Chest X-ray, PA view. Patient: 60 years old, sex F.
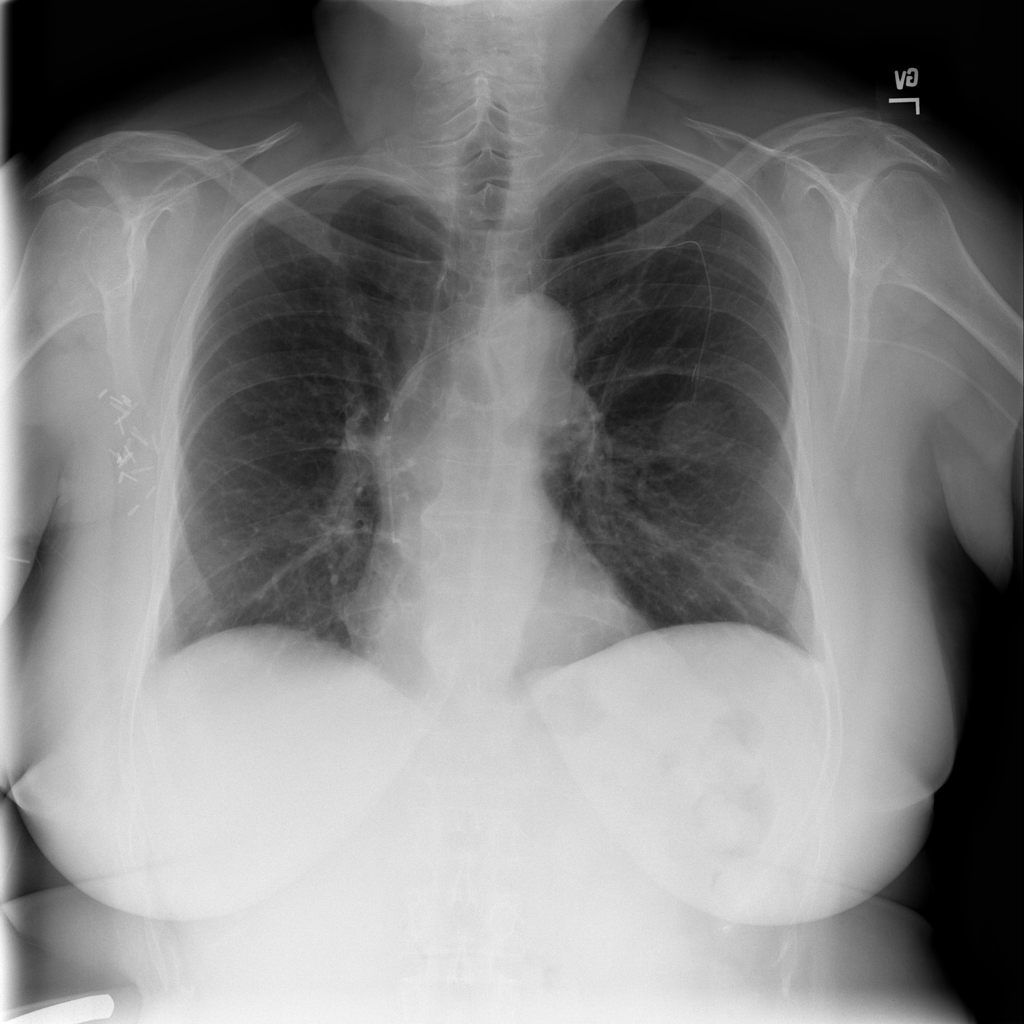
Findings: No Finding